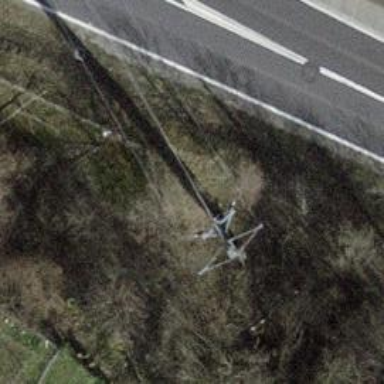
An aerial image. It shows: Minor power line.